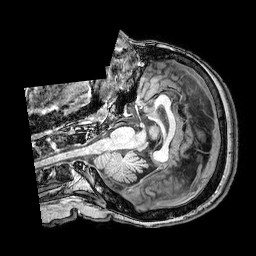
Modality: T1w
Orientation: axial
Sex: female
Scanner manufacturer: philips
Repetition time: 0.008111 s
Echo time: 0.00372 s